Question: i am designing a project in asp.net mvc3.
this is my table

i want to print all information where RawMaterialID=1
please suggest me how should i write query to do this. I am using Entity Framework to access database.
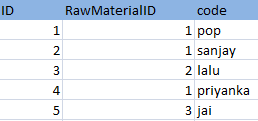
Answer: You can use Lambda expression or can use sql syntax.
'''
var results = (from x in dbContext.MaterialTable
where x.RawMaterialID == 1
select x);
Or
var results = dbContext.MaterialTable.Where(r => r.RawMaterialID == 1);
'''